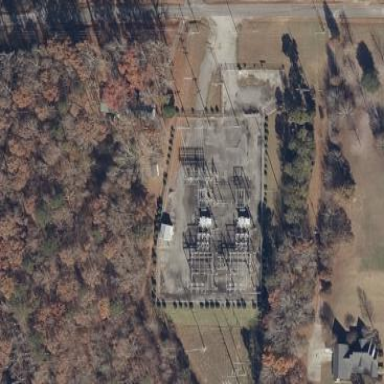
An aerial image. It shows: Distribution level power substation surrounded by fence.